Question: I have a very simple query to make in MySQL which joins a single column from Table "second" to Table "firsts".
Data in Table 1:
| Mobile | Name | address |
| ------ | ---- | ------- |
| 0 | SHAH WALI | House 00 |
| 111111111 | Himmad Khan | House 11 |
| 222222222 | ABDULLAH | House 22 |
| 333333333 | ABDUL WAHID | House 33 |
| 444444444 | ALAM KHAN | House 44 |
| 555555555 | Saida Gul | House 55 |
Data in Table 2:
| Mobile | Name | city |
| ------ | ---- | ---- |
| 0 | SHAH WALI | Lahore |
| 111111111 | Himmad Khan | Islamabad |
| 222222222 | ABDULLAH | Faislabad |
| 666666666 | Wajid khan | Multan |
| 777777777 | Shah Alam | Karachi |
| 888888888 | Momin khan | Dina |
Query I have made as of now:
'''
SELECT f.Mobile, f.Name, f.address, s.city
FROM firsts f
INNER JOIN second s
ON f.Mobile=s.Mobile
'''
Results I am getting:

Issue:
It only joins the common values from mobile field but i also want the remaining rows i know some fields don't have city and some don't have address So a null in there place is fine.
Expected result:
| Mobile | NAME | address | city |
| ------ | ---- | ------- | ---- |
| 0 | SHAH WALI | House 11 | Lahore |
| 111111111 | Himmad Khan | House 11 | Islamabad |
| 222222222 | ABDULLAH | House 22 | Faislabad |
| 333333333 | ABDUL WAHID | House 33 | NULL |
| 444444444 | ALAM KHAN | House 44 | NULL |
| 555555555 | Saida Gul | House 55 | NULL |
| 666666666 | Wajid khan | NULL | Multan |
| 777777777 | Shah Alam | NULL | Karachi |
| 888888888 | Momin khan | NULL | Dina |
<URL>
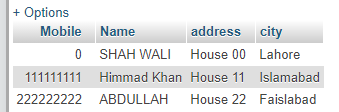
Answer: '''
SELECT mobile, COALESCE(first.Name, second.Name) Name, first.Address, second.city
FROM ( SELECT Mobile FROM first
UNION
SELECT Mobile FROM second ) total
LEFT JOIN first USING (Mobile)
LEFT JOIN second USING (Mobile)
'''
<URL>
PS. It is possible that 'first.Name <> second.Name'. In my query 'first.Name' is preferred - when both is set then 'second.Name' is ignored. If you want to see both names then use CONCAT_WS().